【题型】填空题　【知识点】立体几何　【难度】medium
如图，已知正三角形 \(ABC\) 和正方形 \(BCDE\) 的边长均为 2，且二面角 \(A-BC-D\) 的大小为 \(\frac{\pi}{6}\)，则 \(\overrightarrow{AC} \cdot \overrightarrow{BD} = \underline{\quad\quad}\).

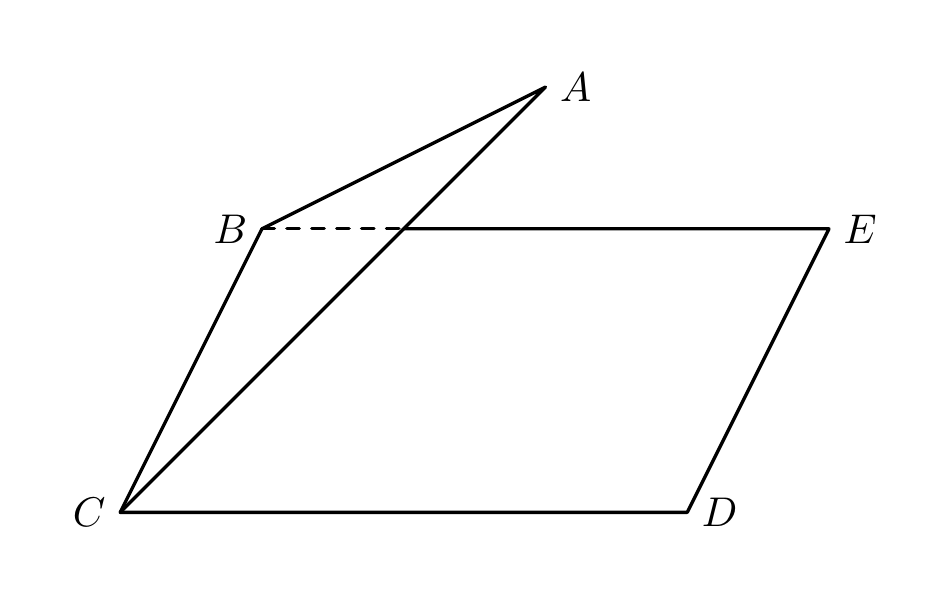
【解答】
【答案】\(\boldsymbol{-1}\)

【分析】建立如图所示的空间直角坐标系，利用向量法求解即可.

【解答】解：取 \(BC\) 中点 \(O\)，连接 \(OA\)，过 \(O\) 作 \(BC\) 的垂线，交 \(DE\) 于点 \(F\)，

因为正三角形 \(ABC\) 边长均为 2，二面角 \(A-BC-D\) 的大小为 \(\frac{\pi}{6}\)，

则 \(OA \perp BC\)，\(OF \perp BC\)，

则 \(\angle AOF\) 为二面角 \(A-BC-D\) 的平面角，即 \(\angle AOF = \frac{\pi}{6}\)，

且 \(2 \times \frac{\sqrt{3}}{2} \times \sin\frac{\pi}{6} = \frac{\sqrt{3}}{2}\)，\(2 \times \frac{\sqrt{3}}{2} \times \cos\frac{\pi}{6} = \frac{3}{2}\)，

建立如图所示的空间直角坐标系，

则 \(A\left(0,\frac{3}{2},\frac{\sqrt{3}}{2}\right)\)，\(B(-1,0,0)\)，\(C(1,0,0)\)，\(D(1,2,0)\)，

故 \(\overrightarrow{AC} = \left(1,-\frac{3}{2},-\frac{\sqrt{3}}{2}\right)\)，\(\overrightarrow{BD} = (2,2,0)\)，

故 \(\overrightarrow{AC} \cdot \overrightarrow{BD} = -1\).

故答案为：\(\boldsymbol{-1}\).
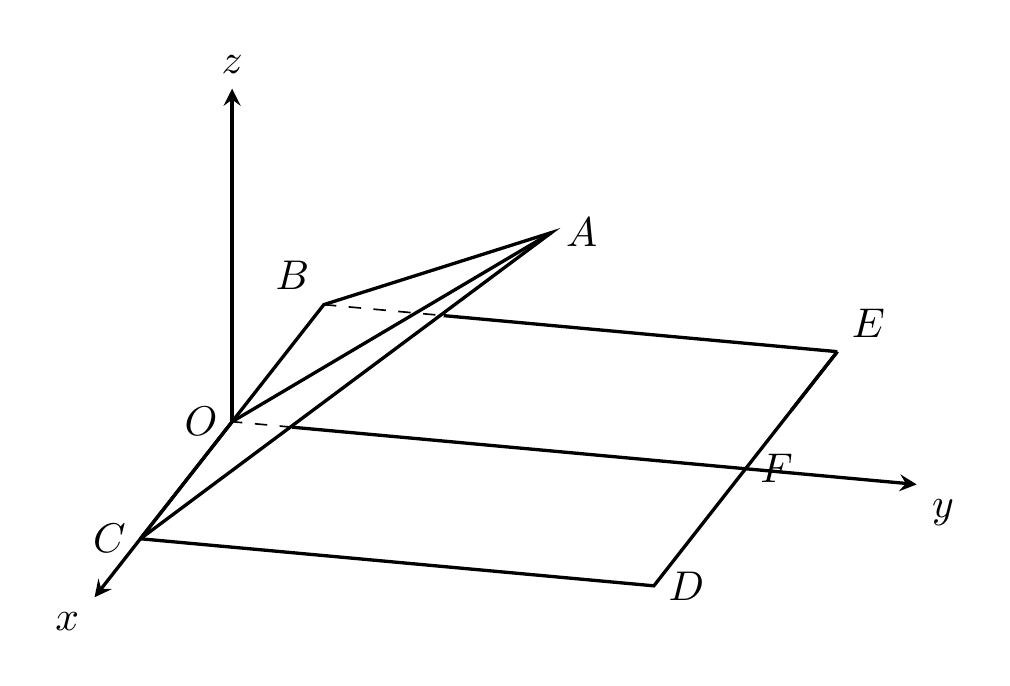